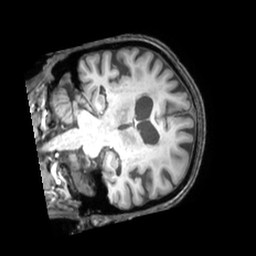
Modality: T1w
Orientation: coronal
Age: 73
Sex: female
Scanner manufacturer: philips
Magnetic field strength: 3 T
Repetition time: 0.009879 s
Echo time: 0.004605 s